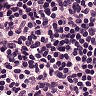
Metastatic tissue present: no